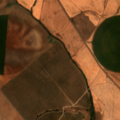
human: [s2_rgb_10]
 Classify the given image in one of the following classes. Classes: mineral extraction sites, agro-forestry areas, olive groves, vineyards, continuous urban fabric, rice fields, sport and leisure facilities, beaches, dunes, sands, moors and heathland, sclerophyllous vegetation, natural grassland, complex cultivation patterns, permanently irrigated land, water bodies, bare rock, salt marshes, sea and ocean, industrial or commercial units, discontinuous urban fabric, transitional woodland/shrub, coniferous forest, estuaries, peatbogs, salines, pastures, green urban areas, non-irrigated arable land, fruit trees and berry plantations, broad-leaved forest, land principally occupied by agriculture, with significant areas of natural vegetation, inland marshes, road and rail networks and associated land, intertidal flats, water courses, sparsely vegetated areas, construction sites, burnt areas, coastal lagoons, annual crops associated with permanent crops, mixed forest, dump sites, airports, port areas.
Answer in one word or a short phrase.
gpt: non-irrigated arable land, permanently irrigated land, olive groves